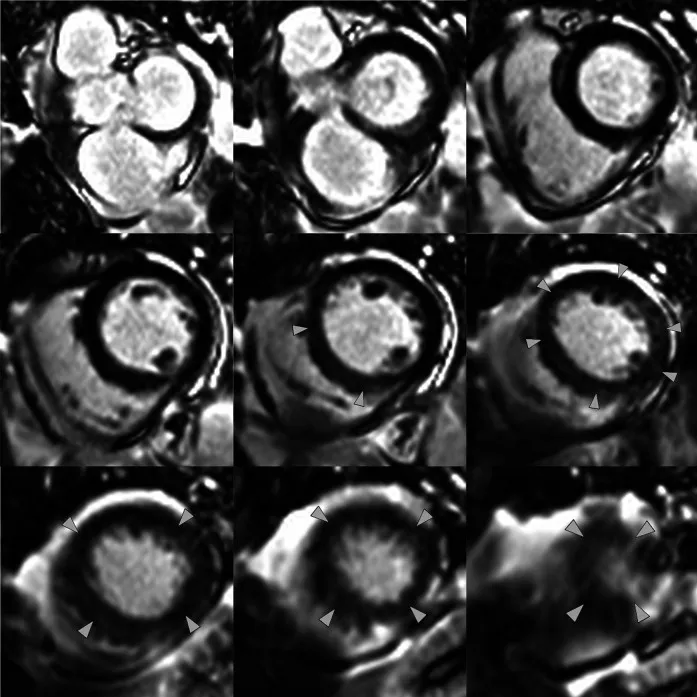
Late gadolinium enhancement in the short-axis views from base to apex. Arrowheads indicate patchy/mid-wall diffuse enhancement.
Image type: radiology (mri)